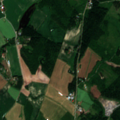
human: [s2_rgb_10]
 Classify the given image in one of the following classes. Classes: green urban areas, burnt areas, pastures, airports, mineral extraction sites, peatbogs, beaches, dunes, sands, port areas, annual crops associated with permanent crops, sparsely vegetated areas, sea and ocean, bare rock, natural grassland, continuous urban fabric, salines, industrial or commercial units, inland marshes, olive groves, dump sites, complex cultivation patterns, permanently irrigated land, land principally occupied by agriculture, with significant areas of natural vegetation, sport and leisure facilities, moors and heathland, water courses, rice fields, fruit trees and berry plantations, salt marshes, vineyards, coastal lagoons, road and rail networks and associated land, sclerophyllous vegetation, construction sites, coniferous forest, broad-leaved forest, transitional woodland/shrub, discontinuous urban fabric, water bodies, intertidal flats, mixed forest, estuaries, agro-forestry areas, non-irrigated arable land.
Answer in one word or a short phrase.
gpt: land principally occupied by agriculture, with significant areas of natural vegetation, broad-leaved forest, mixed forest, transitional woodland/shrub